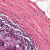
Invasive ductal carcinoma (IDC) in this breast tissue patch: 0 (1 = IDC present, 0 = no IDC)